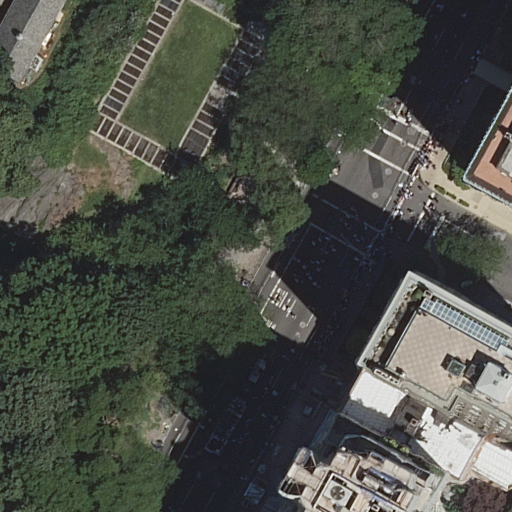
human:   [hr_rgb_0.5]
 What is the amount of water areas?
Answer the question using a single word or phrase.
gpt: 0

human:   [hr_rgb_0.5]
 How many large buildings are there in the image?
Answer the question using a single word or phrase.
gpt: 1

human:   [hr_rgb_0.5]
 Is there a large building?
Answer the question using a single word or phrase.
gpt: yes

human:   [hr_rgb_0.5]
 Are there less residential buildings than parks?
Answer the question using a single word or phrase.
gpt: no

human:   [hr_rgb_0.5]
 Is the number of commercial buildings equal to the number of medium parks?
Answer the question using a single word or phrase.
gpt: yes

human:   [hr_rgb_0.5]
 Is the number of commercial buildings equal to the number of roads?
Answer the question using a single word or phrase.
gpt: no

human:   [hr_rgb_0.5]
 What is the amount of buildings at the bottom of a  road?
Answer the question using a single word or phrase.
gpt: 3

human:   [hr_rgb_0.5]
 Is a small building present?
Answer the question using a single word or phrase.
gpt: yes

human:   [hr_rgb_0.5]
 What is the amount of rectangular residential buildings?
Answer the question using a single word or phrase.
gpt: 3

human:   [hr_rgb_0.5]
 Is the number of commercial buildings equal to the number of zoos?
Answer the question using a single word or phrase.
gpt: no

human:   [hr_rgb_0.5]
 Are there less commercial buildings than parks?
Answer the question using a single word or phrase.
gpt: yes

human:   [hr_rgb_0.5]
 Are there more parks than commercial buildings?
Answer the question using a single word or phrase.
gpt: yes

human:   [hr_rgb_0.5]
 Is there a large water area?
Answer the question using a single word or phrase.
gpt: no

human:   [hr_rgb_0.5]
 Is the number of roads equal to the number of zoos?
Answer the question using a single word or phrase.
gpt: no

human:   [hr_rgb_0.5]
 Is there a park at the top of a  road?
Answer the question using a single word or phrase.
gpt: yes

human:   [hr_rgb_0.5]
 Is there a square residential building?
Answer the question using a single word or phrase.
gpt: no

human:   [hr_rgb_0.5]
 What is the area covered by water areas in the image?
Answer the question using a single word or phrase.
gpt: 0m2

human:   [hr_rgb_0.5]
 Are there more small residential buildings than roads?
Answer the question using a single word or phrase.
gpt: no

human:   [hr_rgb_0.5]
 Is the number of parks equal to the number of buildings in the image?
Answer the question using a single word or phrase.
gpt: no

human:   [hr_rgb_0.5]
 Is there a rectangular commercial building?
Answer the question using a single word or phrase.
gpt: no

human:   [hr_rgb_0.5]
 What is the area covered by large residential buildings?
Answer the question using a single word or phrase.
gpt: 513m2

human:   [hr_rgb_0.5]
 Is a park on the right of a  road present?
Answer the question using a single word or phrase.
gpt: no

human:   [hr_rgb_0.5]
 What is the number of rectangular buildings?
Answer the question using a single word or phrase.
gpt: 4

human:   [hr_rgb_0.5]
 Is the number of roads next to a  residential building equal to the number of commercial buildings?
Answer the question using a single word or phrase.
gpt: no

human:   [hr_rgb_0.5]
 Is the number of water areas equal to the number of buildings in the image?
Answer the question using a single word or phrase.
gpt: no

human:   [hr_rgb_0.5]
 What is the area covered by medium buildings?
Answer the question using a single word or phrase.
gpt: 728m2

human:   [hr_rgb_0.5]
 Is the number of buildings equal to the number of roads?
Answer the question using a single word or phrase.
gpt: no

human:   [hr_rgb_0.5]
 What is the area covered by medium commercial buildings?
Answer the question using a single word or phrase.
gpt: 0m2

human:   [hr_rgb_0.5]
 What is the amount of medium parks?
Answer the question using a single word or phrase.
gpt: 0

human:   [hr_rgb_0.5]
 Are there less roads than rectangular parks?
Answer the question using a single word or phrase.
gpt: no

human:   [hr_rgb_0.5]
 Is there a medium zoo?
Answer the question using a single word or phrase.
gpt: no

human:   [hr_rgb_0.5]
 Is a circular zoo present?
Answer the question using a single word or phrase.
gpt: no

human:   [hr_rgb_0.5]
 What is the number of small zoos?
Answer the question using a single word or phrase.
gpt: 0

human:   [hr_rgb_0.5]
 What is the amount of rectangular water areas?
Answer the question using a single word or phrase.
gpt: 0

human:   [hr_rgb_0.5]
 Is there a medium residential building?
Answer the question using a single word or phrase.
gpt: yes

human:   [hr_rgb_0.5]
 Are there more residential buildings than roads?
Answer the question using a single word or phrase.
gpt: yes